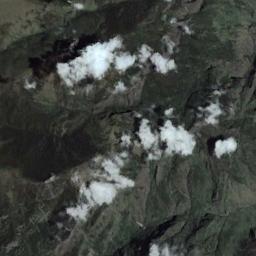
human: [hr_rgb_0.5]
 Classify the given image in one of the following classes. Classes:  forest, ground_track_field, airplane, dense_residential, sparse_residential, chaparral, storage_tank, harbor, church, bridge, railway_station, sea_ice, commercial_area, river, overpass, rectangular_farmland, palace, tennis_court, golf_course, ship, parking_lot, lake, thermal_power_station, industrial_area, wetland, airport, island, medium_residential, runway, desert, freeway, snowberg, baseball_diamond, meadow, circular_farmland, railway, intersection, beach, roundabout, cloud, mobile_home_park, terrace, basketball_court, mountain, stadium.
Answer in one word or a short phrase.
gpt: cloud